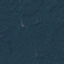
Land use / land cover class: Forest